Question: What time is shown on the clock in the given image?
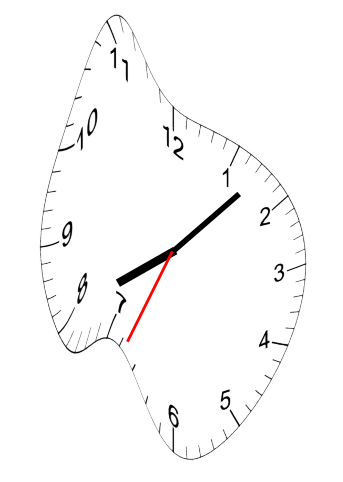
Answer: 08:07:34